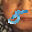
Label: 5